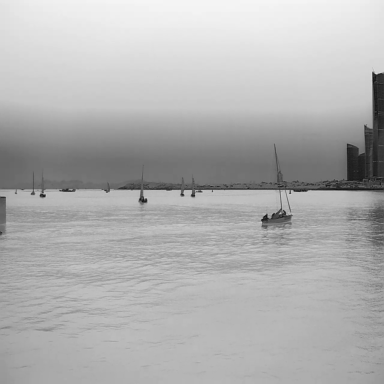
There are 14 objects shown in the infrared image, including ten sailboats, a container_ship, and three canoes.